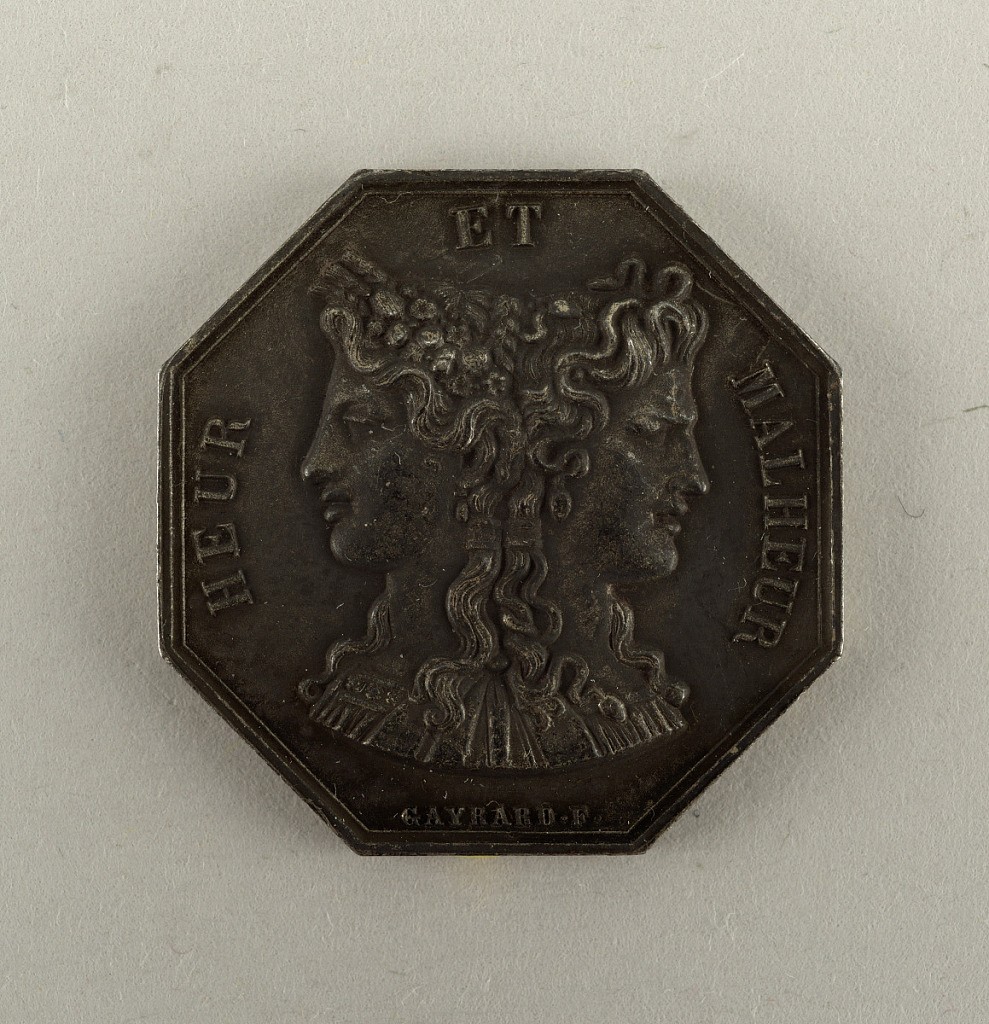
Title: Heur et Malheur (Happiness and Woe)
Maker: Raymond Gayrard, French, 1777 - 1858
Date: early 19th century
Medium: Cast silver
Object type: Token
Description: Octagonal gambling token. Obverse shows the double bust of young Janus. Inscription: HEUR ET MALHEUR (happiness and woe) / GAYRARD-F. Reverse shows a mouse helping free a lion from a trap, and the inscription: LE FAIBLE SAUVE LE FORT.